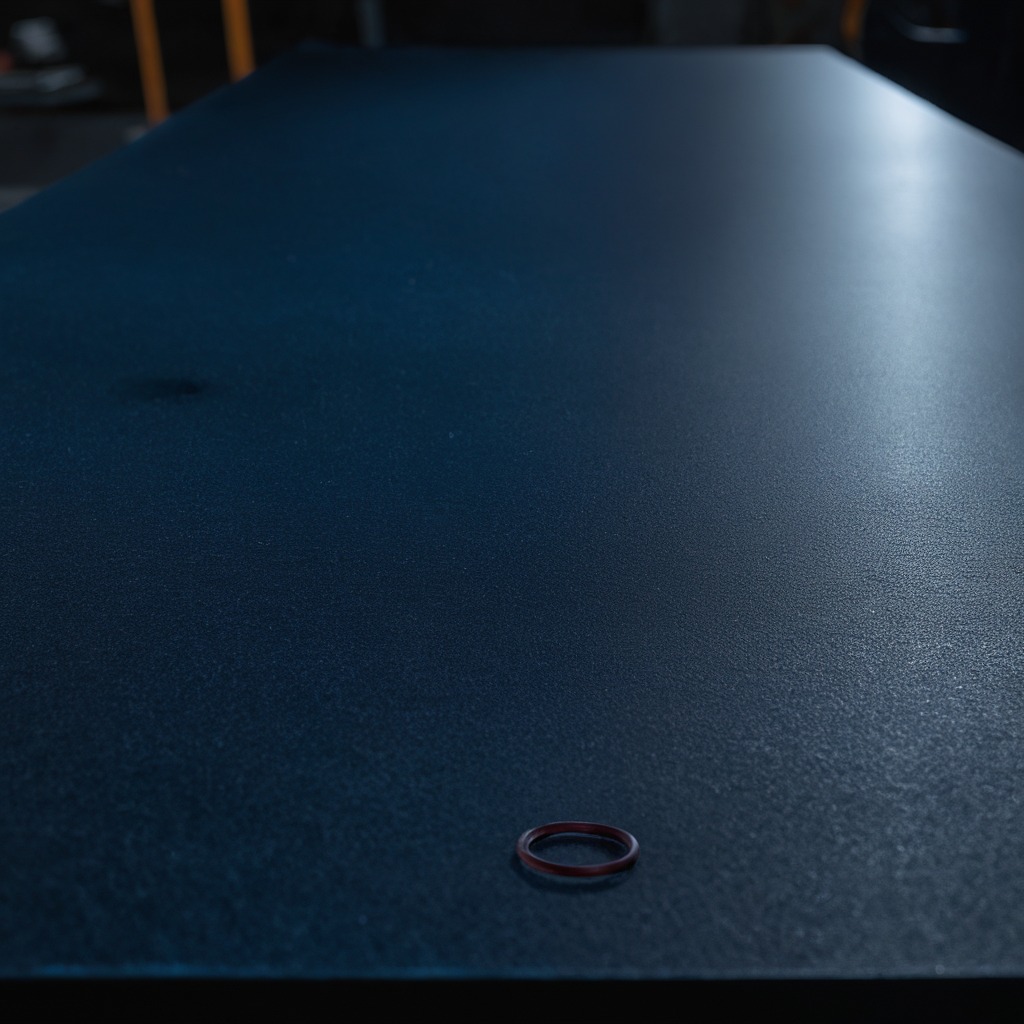
A rubber O-ring lies on the granite tabletop.